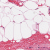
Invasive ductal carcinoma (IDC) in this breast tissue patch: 0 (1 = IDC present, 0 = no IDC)